Field crop: maize
Growth stage: 2
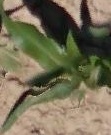
Species: maize